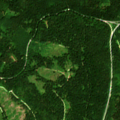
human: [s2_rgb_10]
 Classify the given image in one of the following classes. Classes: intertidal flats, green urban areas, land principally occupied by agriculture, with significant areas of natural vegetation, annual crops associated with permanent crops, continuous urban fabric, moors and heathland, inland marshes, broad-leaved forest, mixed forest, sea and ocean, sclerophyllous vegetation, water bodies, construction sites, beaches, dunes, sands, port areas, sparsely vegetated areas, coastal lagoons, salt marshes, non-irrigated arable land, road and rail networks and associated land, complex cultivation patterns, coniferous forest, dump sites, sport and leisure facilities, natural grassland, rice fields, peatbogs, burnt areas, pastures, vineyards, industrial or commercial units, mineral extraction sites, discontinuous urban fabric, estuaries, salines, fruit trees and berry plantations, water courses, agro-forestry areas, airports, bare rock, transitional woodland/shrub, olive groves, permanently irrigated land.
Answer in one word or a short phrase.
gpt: coniferous forest, mixed forest